Question: I have a the beginnings of a recipe app. Users add methods to a recipe one at a time. In a recipe app it is important that the methods appear in the correct order. I want the users to be able to order and re-order the stages of the methods until they are satisfied everything looks good but I have no idea:
A. How to allow the users to reorder methods
B. The best way to store the ordered methods
'''
class Recipe(models.Model):
title = models.CharField(max_length=80)
slug = models.SlugField(max_length=80)
description = models.TextField(max_length=1000)
history = models.TextField(max_length=1000)
image = models.ImageField(upload_to='recipes/recipes')
class Method(models.Model):
recipe = models.ForeignKey(Recipe)
method = models.CharField(max_length=80)
image = models.ImageField(upload_to='recipes/methods', blank=True)
'''
Here are the unordered methods that need ordering for a haggis recipe

What strategies for allowing users to order this list are available to me?
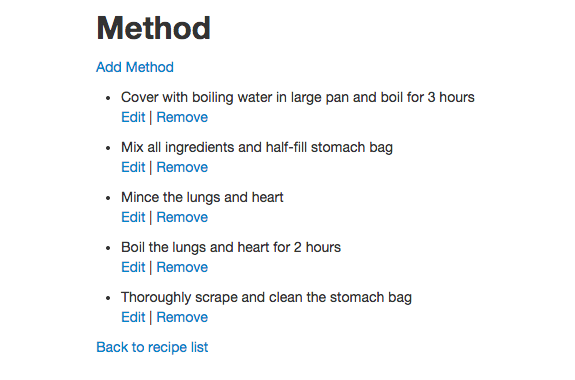
Answer: Use an ordered model: <URL>
Then you can just: Method.up()/Method.down()